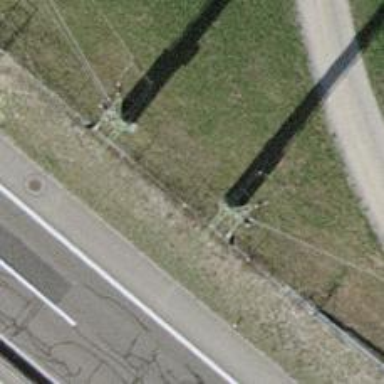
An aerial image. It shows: Three power cables are visible.